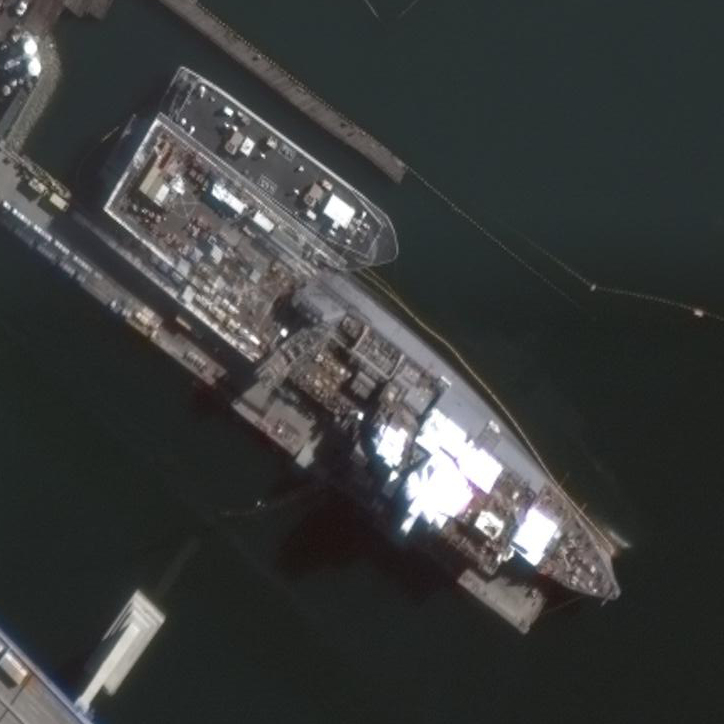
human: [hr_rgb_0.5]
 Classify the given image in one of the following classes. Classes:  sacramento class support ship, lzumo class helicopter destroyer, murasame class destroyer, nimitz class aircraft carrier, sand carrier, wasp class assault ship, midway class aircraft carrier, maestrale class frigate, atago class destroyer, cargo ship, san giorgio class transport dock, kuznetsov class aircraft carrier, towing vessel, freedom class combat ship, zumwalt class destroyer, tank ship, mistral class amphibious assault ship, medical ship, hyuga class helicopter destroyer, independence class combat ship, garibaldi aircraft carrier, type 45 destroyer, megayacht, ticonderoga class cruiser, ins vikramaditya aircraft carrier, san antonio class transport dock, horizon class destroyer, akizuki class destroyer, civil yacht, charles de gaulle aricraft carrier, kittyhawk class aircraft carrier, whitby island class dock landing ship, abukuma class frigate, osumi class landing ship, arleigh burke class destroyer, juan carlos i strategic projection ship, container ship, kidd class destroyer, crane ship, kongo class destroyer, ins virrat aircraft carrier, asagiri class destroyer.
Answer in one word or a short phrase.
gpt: Whitby Island class dock landing ship